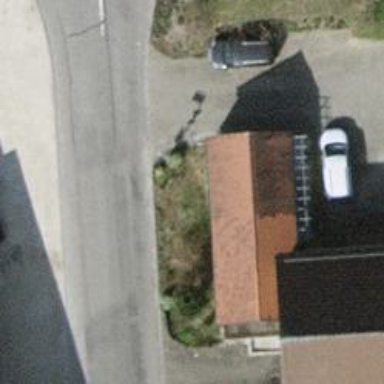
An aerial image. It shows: Bus stop with platform for public transport.